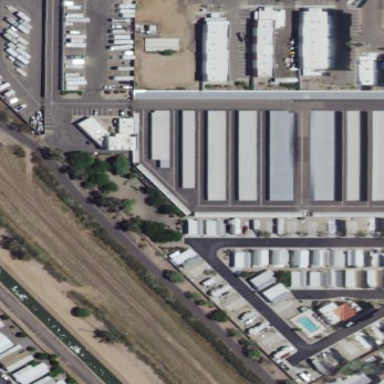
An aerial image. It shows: Storage rental shop.